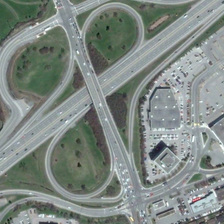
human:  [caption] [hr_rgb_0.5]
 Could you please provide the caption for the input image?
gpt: a viaduct divided into some ring viaduct area and two straight viaduct area .

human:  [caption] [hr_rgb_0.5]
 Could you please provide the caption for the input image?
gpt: some buildings with gray or dark brown roof in the residential area .

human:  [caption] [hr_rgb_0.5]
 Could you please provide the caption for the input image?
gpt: a viaduct with gray way surrounded by residential and many green plants .

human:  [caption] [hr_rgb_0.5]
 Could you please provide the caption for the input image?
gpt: a viaduct with gray road through the residential area .

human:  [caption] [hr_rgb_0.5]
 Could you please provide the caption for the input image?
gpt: a parking lot and some green trees are near a viaduct .